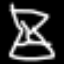
Label: hourglass